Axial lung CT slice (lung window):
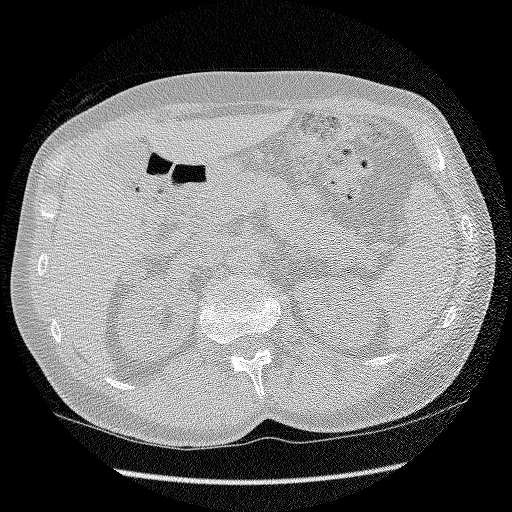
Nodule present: no